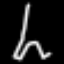
Label: The Eiffel Tower